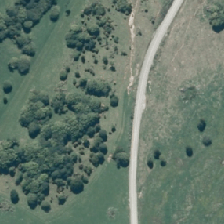
Land cover: broadleaved_indigenous_hardwood